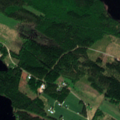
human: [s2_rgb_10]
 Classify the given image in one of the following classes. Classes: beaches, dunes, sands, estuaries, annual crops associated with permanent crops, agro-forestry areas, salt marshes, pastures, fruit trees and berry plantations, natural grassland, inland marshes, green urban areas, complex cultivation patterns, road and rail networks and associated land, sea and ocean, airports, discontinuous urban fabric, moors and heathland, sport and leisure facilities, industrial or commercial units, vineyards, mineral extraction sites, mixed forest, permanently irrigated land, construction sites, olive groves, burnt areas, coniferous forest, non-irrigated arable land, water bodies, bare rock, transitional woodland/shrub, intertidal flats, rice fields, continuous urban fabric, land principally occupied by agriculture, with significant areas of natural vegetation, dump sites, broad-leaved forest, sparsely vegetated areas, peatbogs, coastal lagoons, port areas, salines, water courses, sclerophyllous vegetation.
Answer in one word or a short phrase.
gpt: land principally occupied by agriculture, with significant areas of natural vegetation, coniferous forest, mixed forest, water bodies